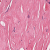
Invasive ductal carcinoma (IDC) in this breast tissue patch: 0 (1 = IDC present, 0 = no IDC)